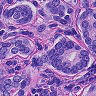
Metastatic tissue present: yes